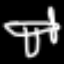
Label: airplane